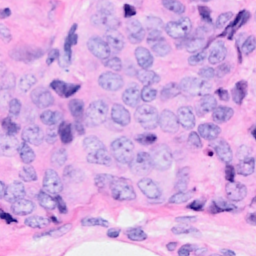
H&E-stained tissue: Breast